Interaction volume radius: 5 \u00c5
Interaction volume height: 45 \u00c5
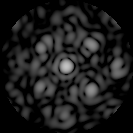
Disorder parameter: 0.4894